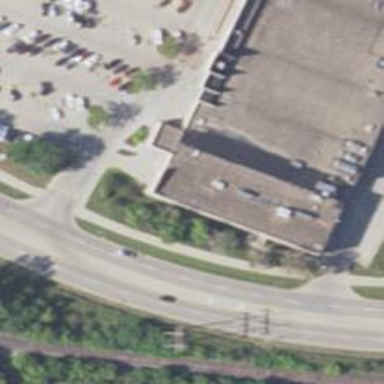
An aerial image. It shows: Pharmacy providing healthcare services.